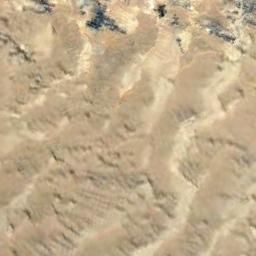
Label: desert